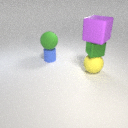
small blue rubber cylinder behind large yellow rubber sphere